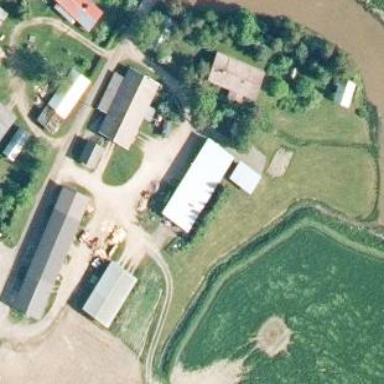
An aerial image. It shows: Farmyard area.